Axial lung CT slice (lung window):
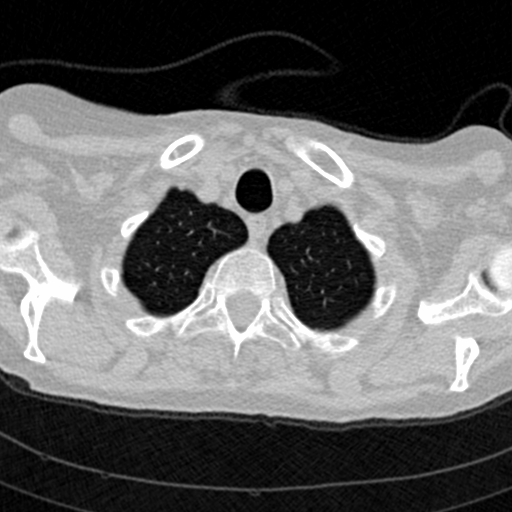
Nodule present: no